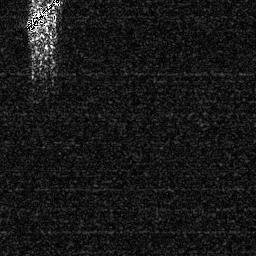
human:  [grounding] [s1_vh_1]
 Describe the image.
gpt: In the satellite image, there is  <ref>1 medium ship </ref> <box>[[8, 0, 24, 12, 0]]</box> located at top left.